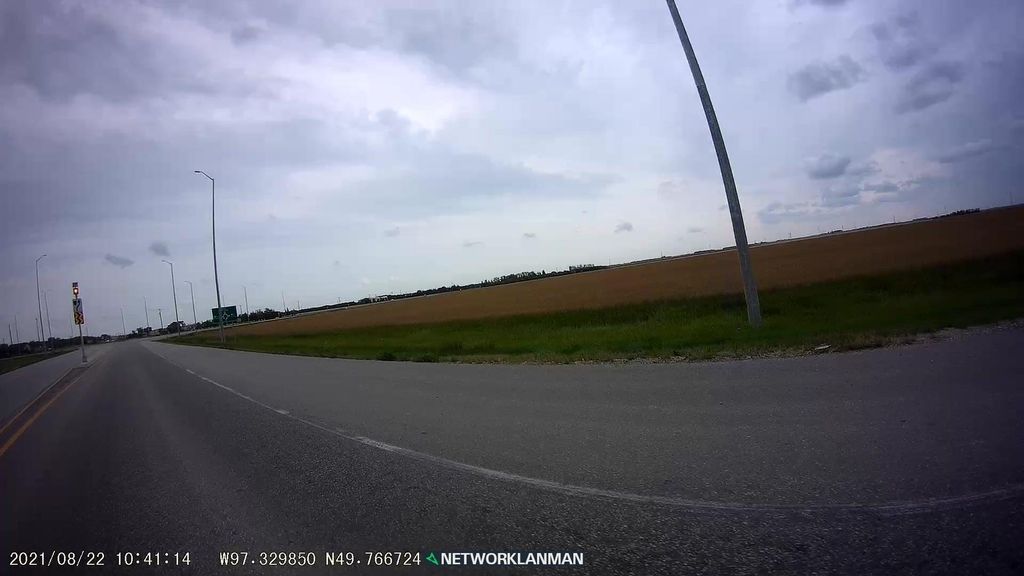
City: winnipeg